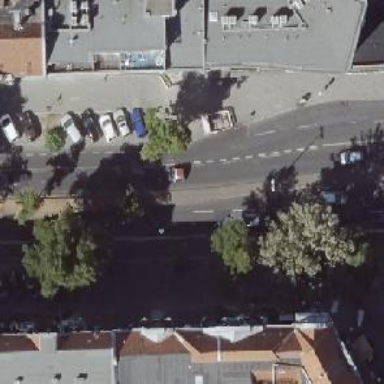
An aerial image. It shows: Secondary road with asphalt surface and street-side parking on the right.